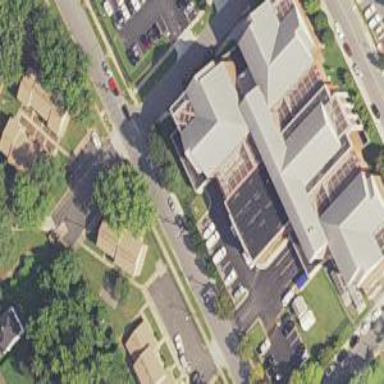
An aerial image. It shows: Public building.